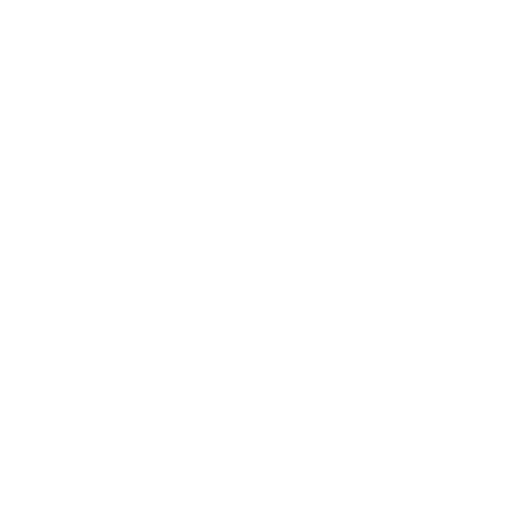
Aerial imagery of island in Alaska named Molver Island containing only unknown